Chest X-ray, AP view. Patient: 43 years old, sex F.
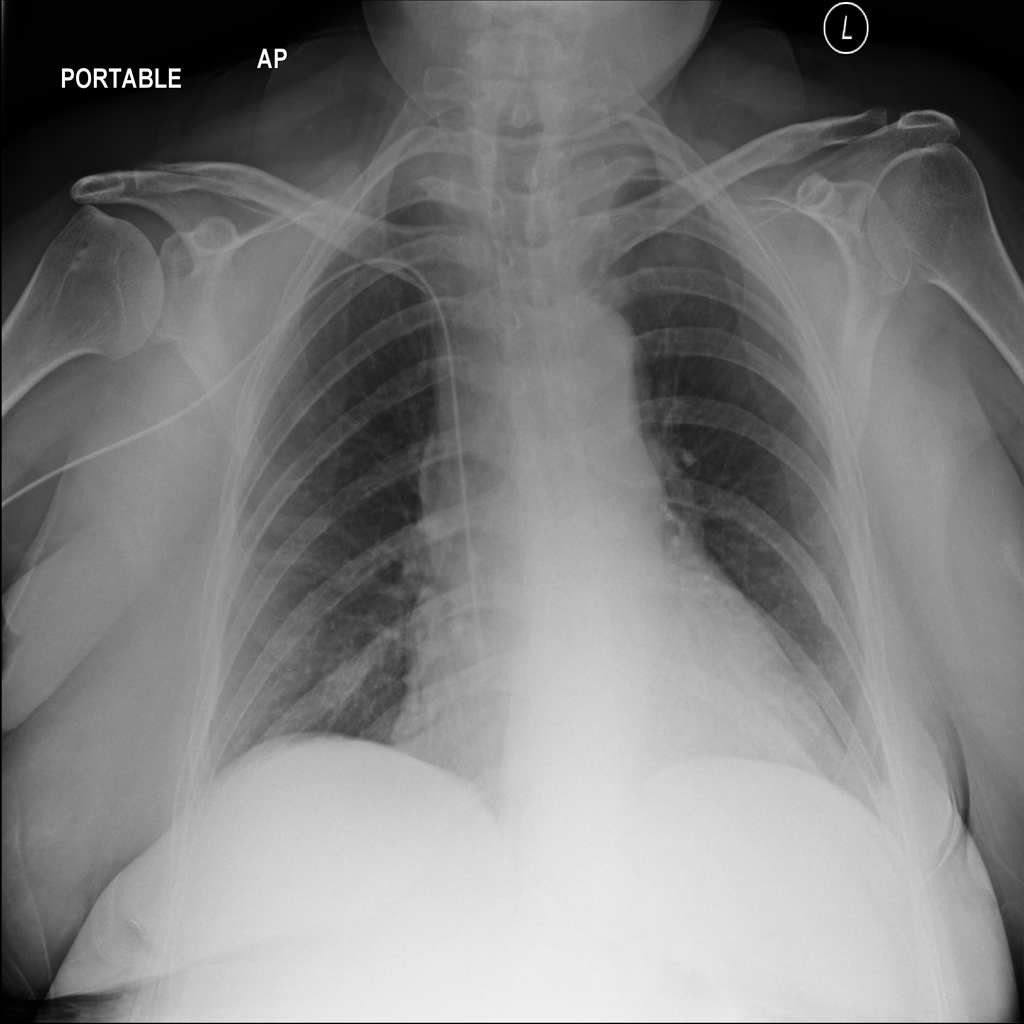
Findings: No Finding